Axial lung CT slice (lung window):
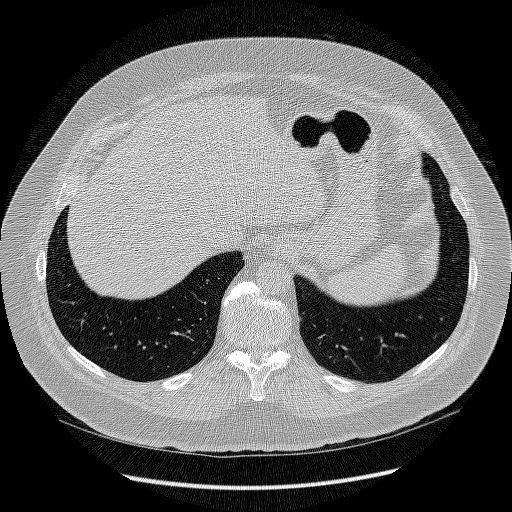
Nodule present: no